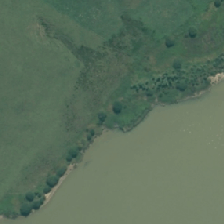
Land cover: low_producing_grassland